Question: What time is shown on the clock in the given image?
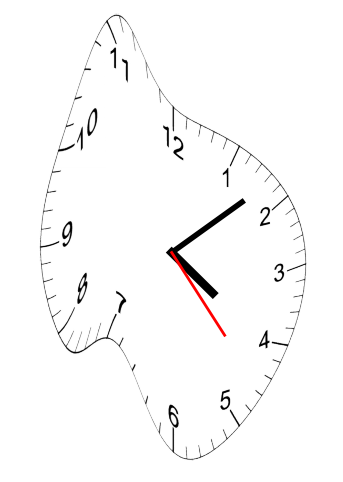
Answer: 04:08:23